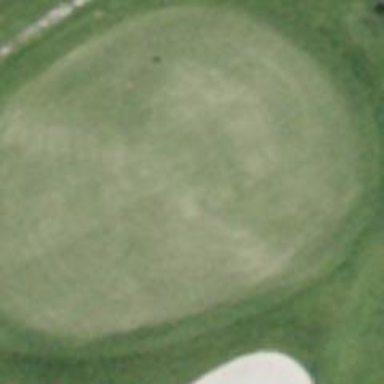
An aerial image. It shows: Golf hole.